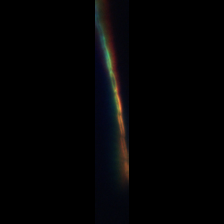
Taxon: Psuedo-nitzschia
Group: Diatoms